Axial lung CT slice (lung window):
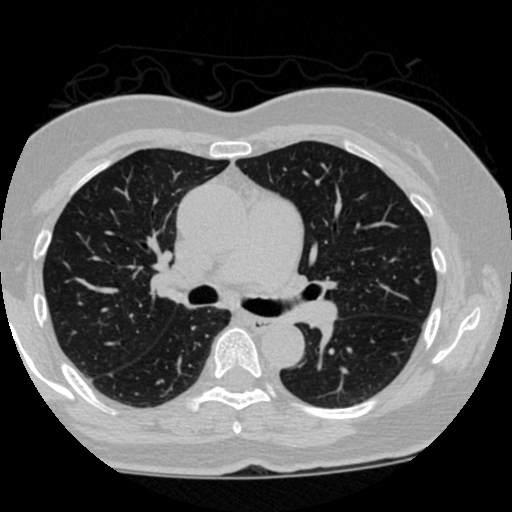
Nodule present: no